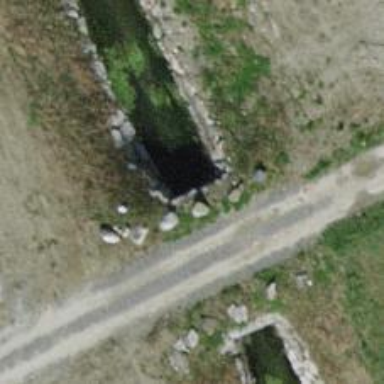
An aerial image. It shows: Tunnel passing through ditch.